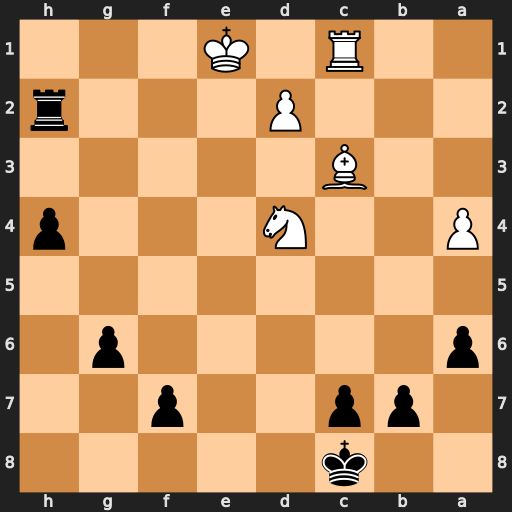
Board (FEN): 2k5/1pp2p2/p5p1/8/P2N3p/2B5/3P3r/2R1K3
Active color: b
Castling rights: -
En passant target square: -
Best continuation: Rh1+ Kf2 Rxc1